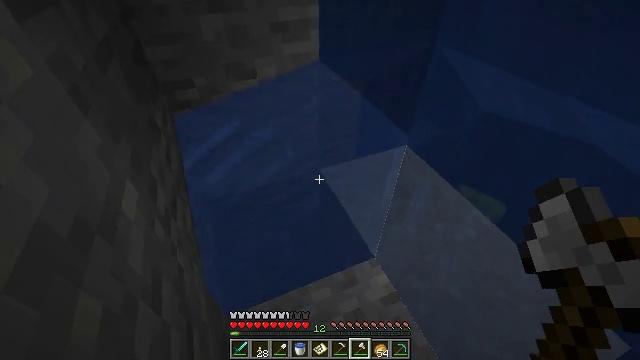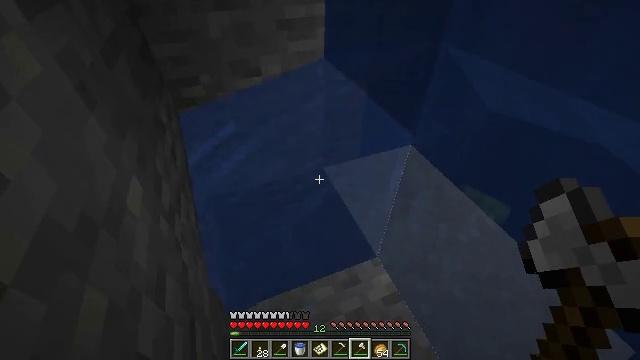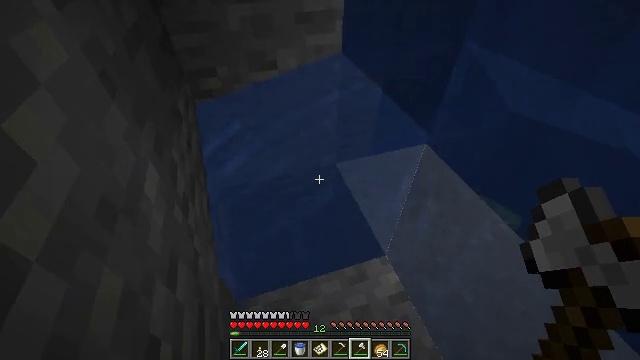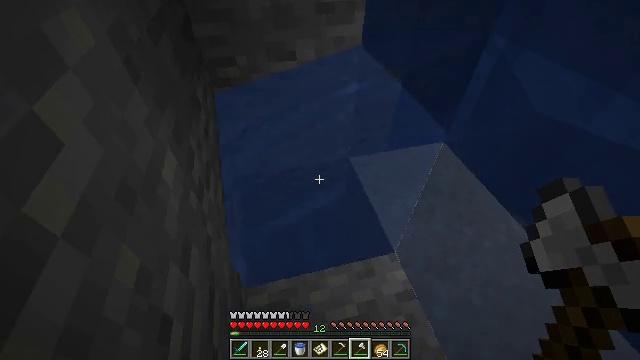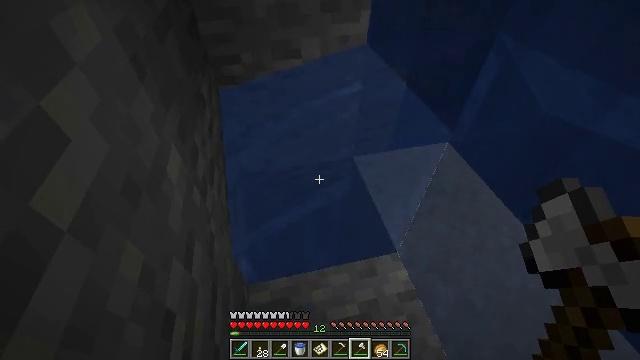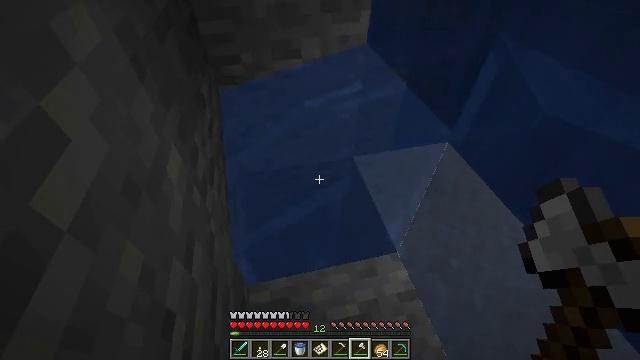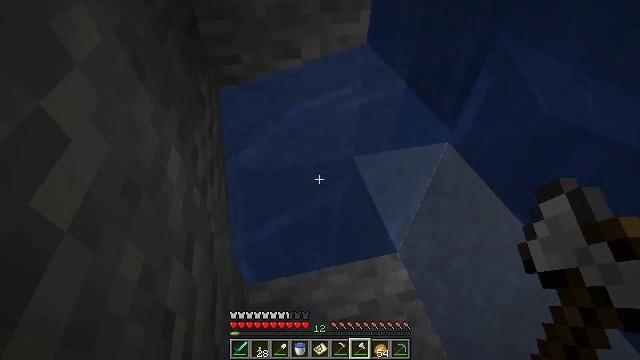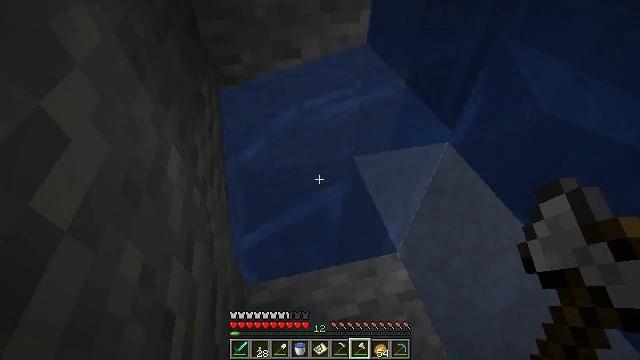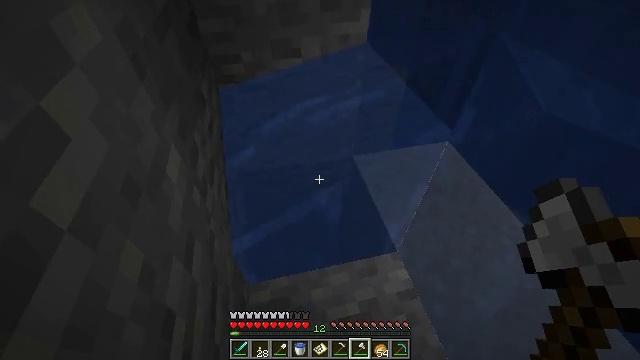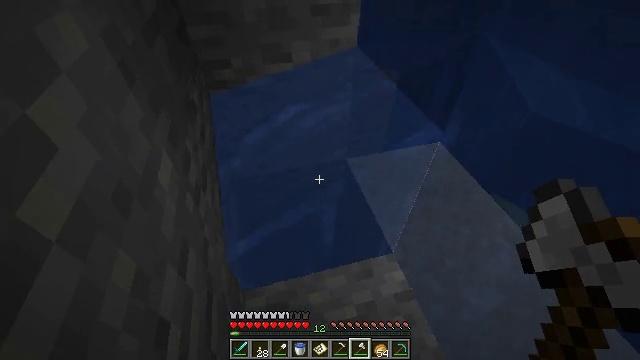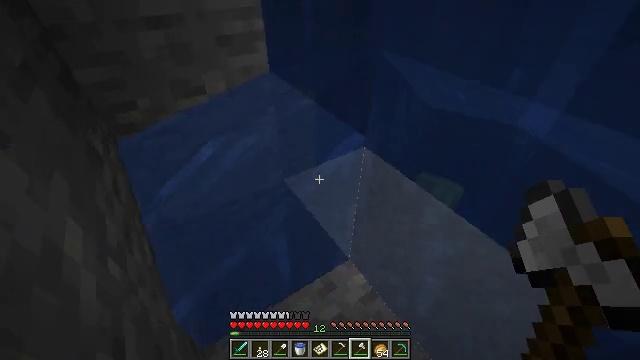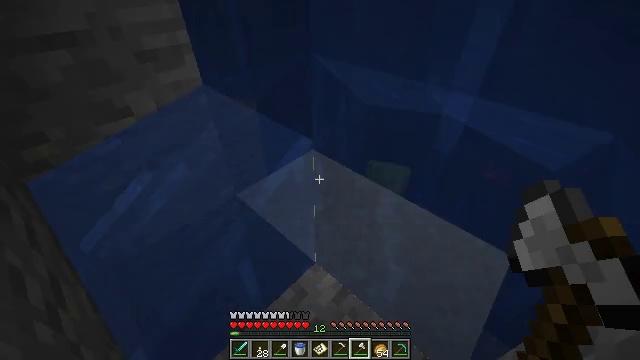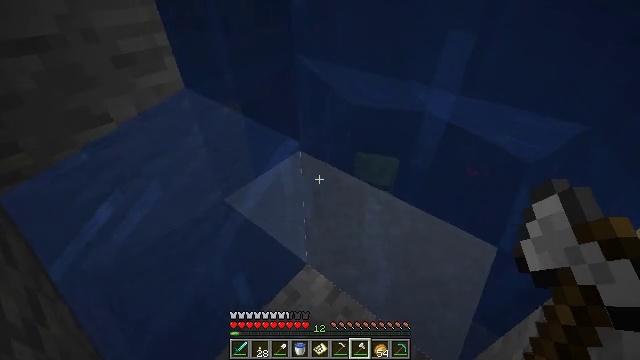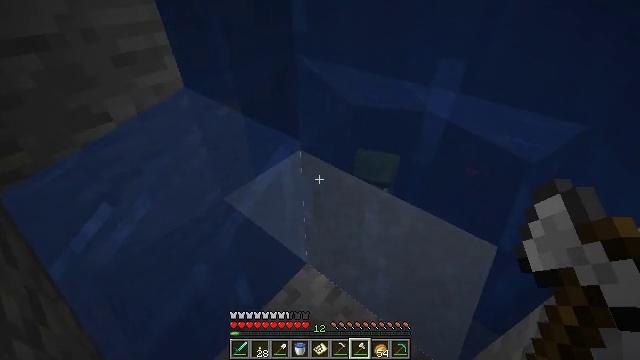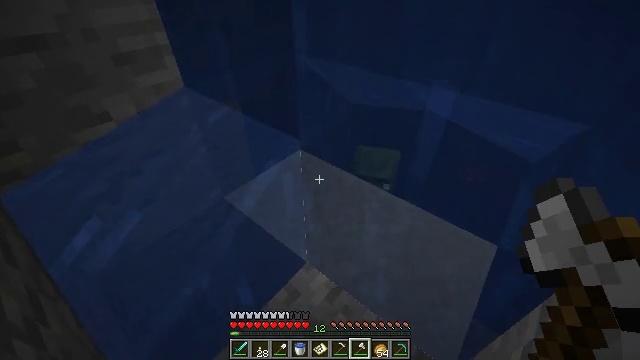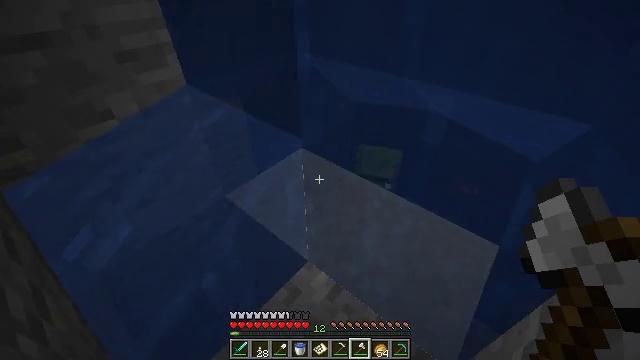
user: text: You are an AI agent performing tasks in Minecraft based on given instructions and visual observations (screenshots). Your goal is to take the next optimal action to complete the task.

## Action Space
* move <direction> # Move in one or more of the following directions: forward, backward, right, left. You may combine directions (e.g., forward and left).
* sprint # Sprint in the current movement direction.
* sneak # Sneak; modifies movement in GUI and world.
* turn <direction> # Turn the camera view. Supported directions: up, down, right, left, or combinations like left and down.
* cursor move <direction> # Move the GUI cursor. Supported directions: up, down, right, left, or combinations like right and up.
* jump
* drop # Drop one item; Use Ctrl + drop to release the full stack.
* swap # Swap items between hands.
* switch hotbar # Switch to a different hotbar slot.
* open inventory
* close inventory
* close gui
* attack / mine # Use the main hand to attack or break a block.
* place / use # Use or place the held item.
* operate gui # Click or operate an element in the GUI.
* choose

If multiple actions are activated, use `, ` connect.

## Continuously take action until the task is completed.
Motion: motion action
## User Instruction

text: Remove a polished granite block from the inventory.
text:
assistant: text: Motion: turn left
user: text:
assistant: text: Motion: turn left and down
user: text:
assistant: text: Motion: turn left and down
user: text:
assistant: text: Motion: turn left
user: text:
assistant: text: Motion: no_op
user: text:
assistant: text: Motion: no_op
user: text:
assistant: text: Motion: no_op
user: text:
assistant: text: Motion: no_op
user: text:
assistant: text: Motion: turn right
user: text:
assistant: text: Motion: turn right and up
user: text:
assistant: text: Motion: turn right and up
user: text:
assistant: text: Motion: turn right
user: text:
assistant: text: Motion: no_op
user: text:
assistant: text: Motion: no_op
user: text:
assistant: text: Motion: no_op
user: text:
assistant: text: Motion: turn left and down
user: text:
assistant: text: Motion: turn left and down
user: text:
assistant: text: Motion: turn left
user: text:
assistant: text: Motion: no_op
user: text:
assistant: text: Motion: turn left
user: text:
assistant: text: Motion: turn left
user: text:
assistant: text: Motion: no_op
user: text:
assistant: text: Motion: turn right and up
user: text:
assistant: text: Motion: turn right and up
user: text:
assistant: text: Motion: turn right and up
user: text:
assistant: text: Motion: turn right and up
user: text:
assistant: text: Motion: turn up
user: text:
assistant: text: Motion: turn up
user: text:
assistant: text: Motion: turn up
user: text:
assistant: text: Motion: turn up